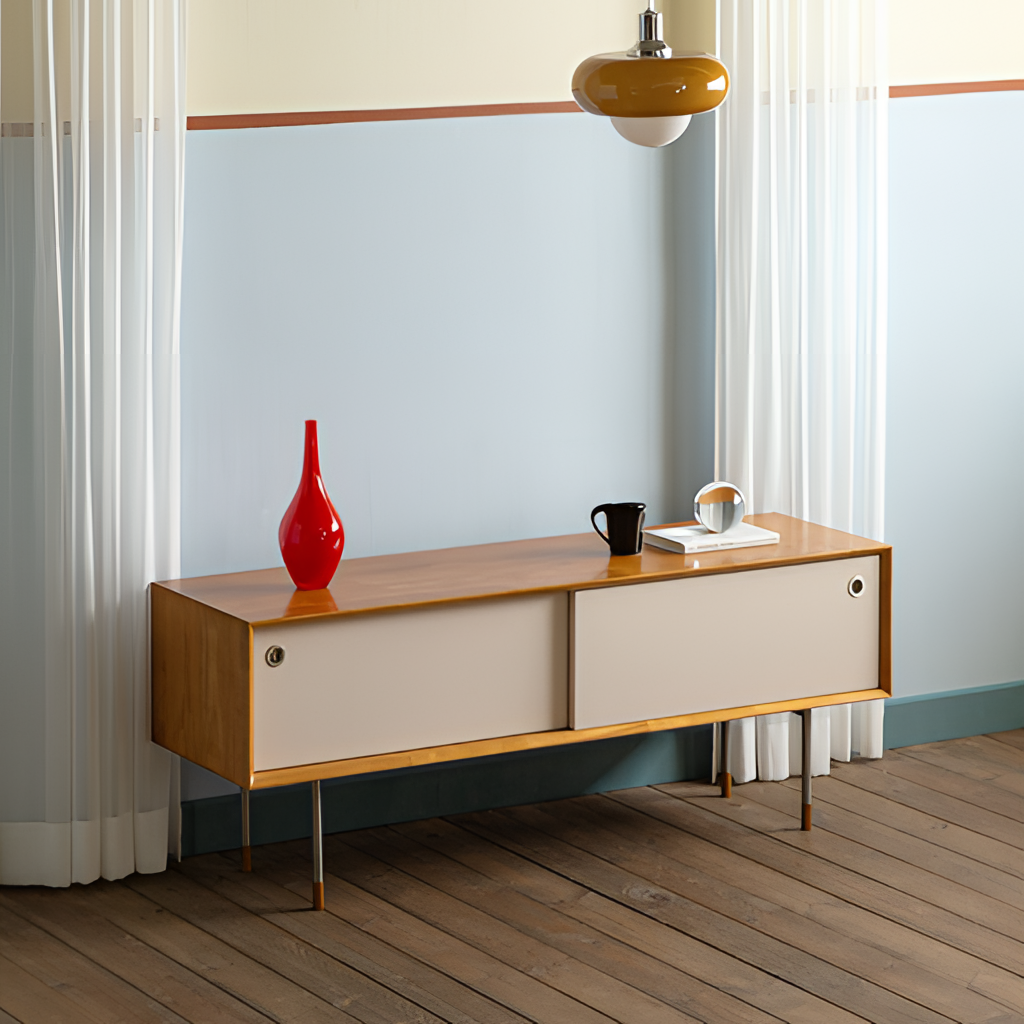
beige wood sideboard, living room, paint wallpaper, with horizontal two tone pattern, retro, wood flooring, with plank pattern